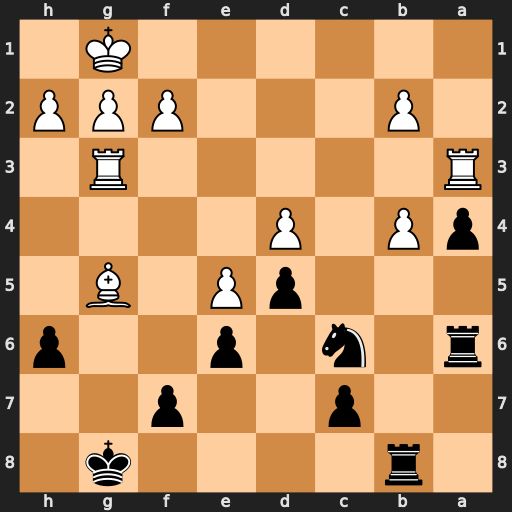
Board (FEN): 1r4k1/2p2p2/r1n1p2p/3pP1B1/pP1P4/R5R1/1P3PPP/6K1
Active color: b
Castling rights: -
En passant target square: -
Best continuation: hxg5 Rxg5+ Kf8